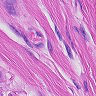
Metastatic tissue present: yes